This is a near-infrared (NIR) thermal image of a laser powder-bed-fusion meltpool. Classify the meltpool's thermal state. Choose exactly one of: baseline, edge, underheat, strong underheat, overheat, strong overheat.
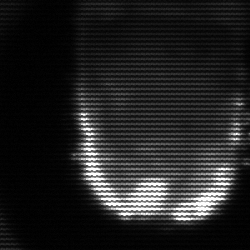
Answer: baseline